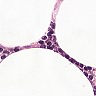
Metastatic tissue present: no